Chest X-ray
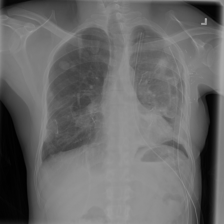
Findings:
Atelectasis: negative
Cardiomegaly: negative
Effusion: negative
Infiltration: negative
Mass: negative
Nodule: negative
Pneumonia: negative
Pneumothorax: negative
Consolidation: negative
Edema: negative
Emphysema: negative
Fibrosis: negative
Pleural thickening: negative
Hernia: negative